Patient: sex M, age 38
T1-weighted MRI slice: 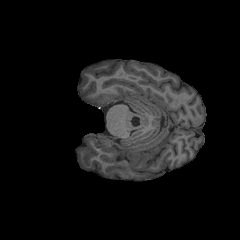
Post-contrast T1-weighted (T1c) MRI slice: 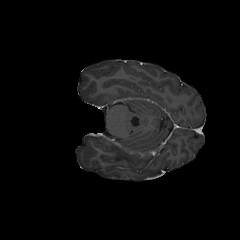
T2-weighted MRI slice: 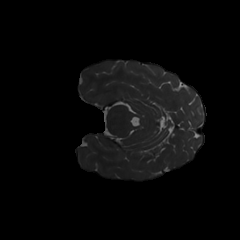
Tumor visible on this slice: no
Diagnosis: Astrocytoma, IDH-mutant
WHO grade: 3